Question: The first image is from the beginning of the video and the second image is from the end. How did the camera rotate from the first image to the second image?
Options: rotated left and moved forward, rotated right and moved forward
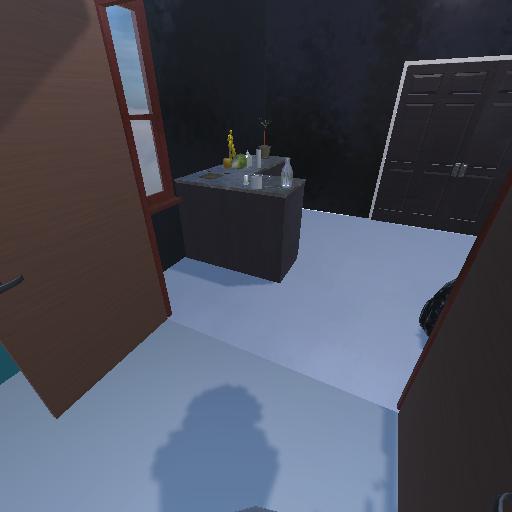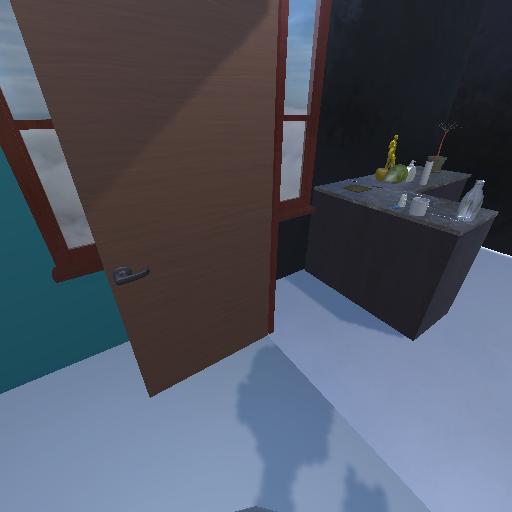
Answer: rotated left and moved forward